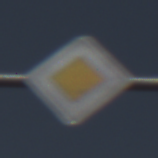
Verkehrszeichen: Vorfahrtsstrasse
Umgebung: Outdoor, Nature
Tageszeit: MorningAfternoon
Wetter: PartlyCloudy
Licht: Natural
Jahreszeit: NotSpecified
Kontrast: HighContrast